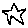
Label: star